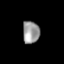
Tissue: lung
Cell type: Epithelial cells
Senescence score: 0.1972
Nuclear area (px): 376
Mean DAPI intensity: 150.947